Question: How to pass a python variables from %python cmd to shell script %sh,in azure databricks notebook..?

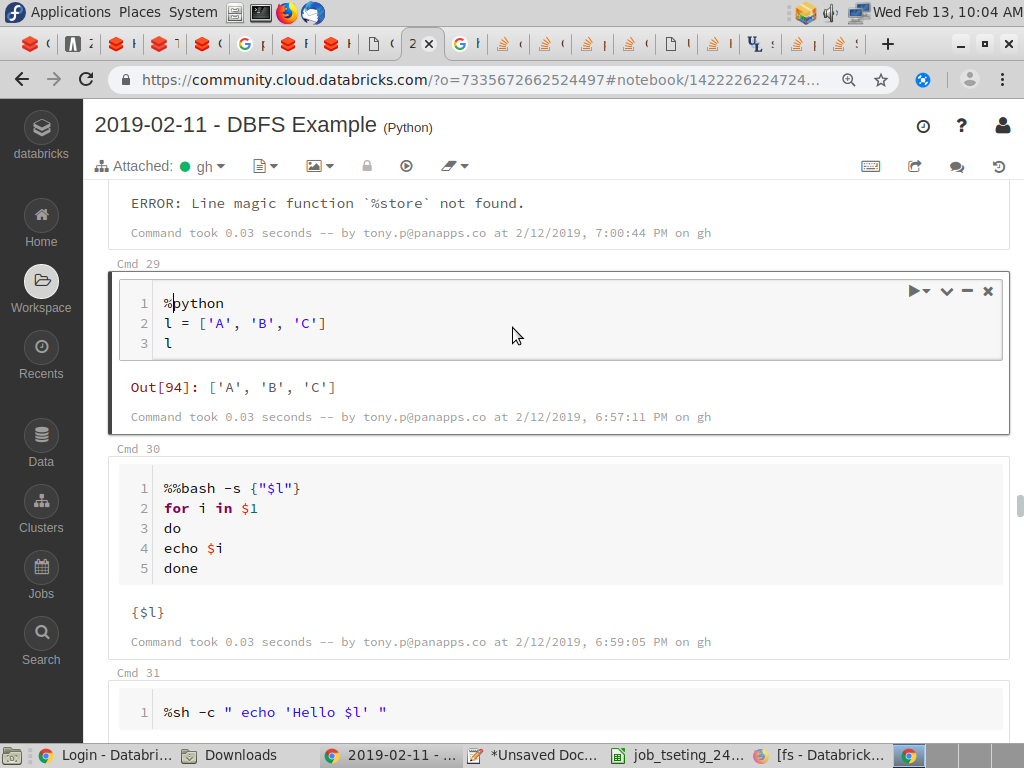
Answer: Per my experience, there are two workaround ways to pass a Python variable to Bash script for your current scenario.
Here is my sample codes using Python3 in notebook.
1. To pass little data via environment variable in the same shell session of Azure Databricks Notebook, as below. %python
import os
l = ['A', 'B', 'C', 'D']
os.environ['LIST'] = ' '.join(l)
print(os.getenv('LIST'))
%%bash
for i in $LIST
do
echo $i
done
It works as the figure below.
<URL>
1. To pass large data via file in the current path of Azure Databricks Notebook, as below. %python
with open('varL.txt', 'w') as f:
for elem in l:
f.write(elem+'
')
f.close()
%%bash
pwd
ls -lh varL.txt
echo '=======show content=========='
cat varL.txt
echo '=====result of script========'
for i in $(cat varL.txt)
do
echo $i
done
It works as the figure below.
<URL>